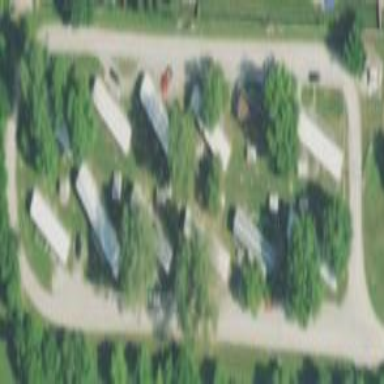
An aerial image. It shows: Residential area designated as trailer park.